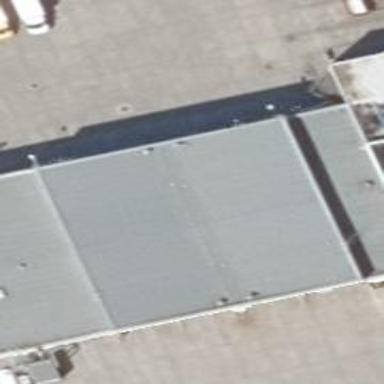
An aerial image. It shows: Car repair shop.